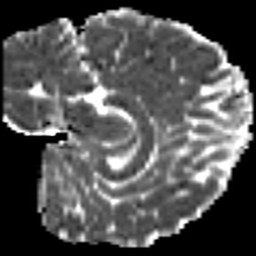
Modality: MD
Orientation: sagittal
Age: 22
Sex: female
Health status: healthy
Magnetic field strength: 3 T
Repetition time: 8.4 s
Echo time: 0.0926 s